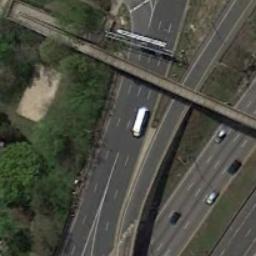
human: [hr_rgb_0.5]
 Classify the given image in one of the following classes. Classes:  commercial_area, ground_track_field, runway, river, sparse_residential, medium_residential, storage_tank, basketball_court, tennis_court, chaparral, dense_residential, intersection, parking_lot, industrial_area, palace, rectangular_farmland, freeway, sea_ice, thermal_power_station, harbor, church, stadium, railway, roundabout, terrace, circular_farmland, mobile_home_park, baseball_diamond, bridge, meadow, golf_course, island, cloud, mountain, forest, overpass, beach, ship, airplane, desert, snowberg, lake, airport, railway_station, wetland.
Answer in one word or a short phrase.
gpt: overpass